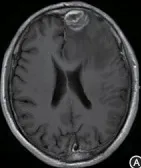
Enhanced MRI shows irregular masses lumped together mixed with high- and low-signal foci on the left frontal lobe. The border is less clear and is surrounded by a large low-signal shadow. The adjacent brain parenchyma is compressed, the lateral ventricle is compressed and deformed, and the central structure is slightly right-biased (A,B).
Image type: radiology (mri)